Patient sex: M
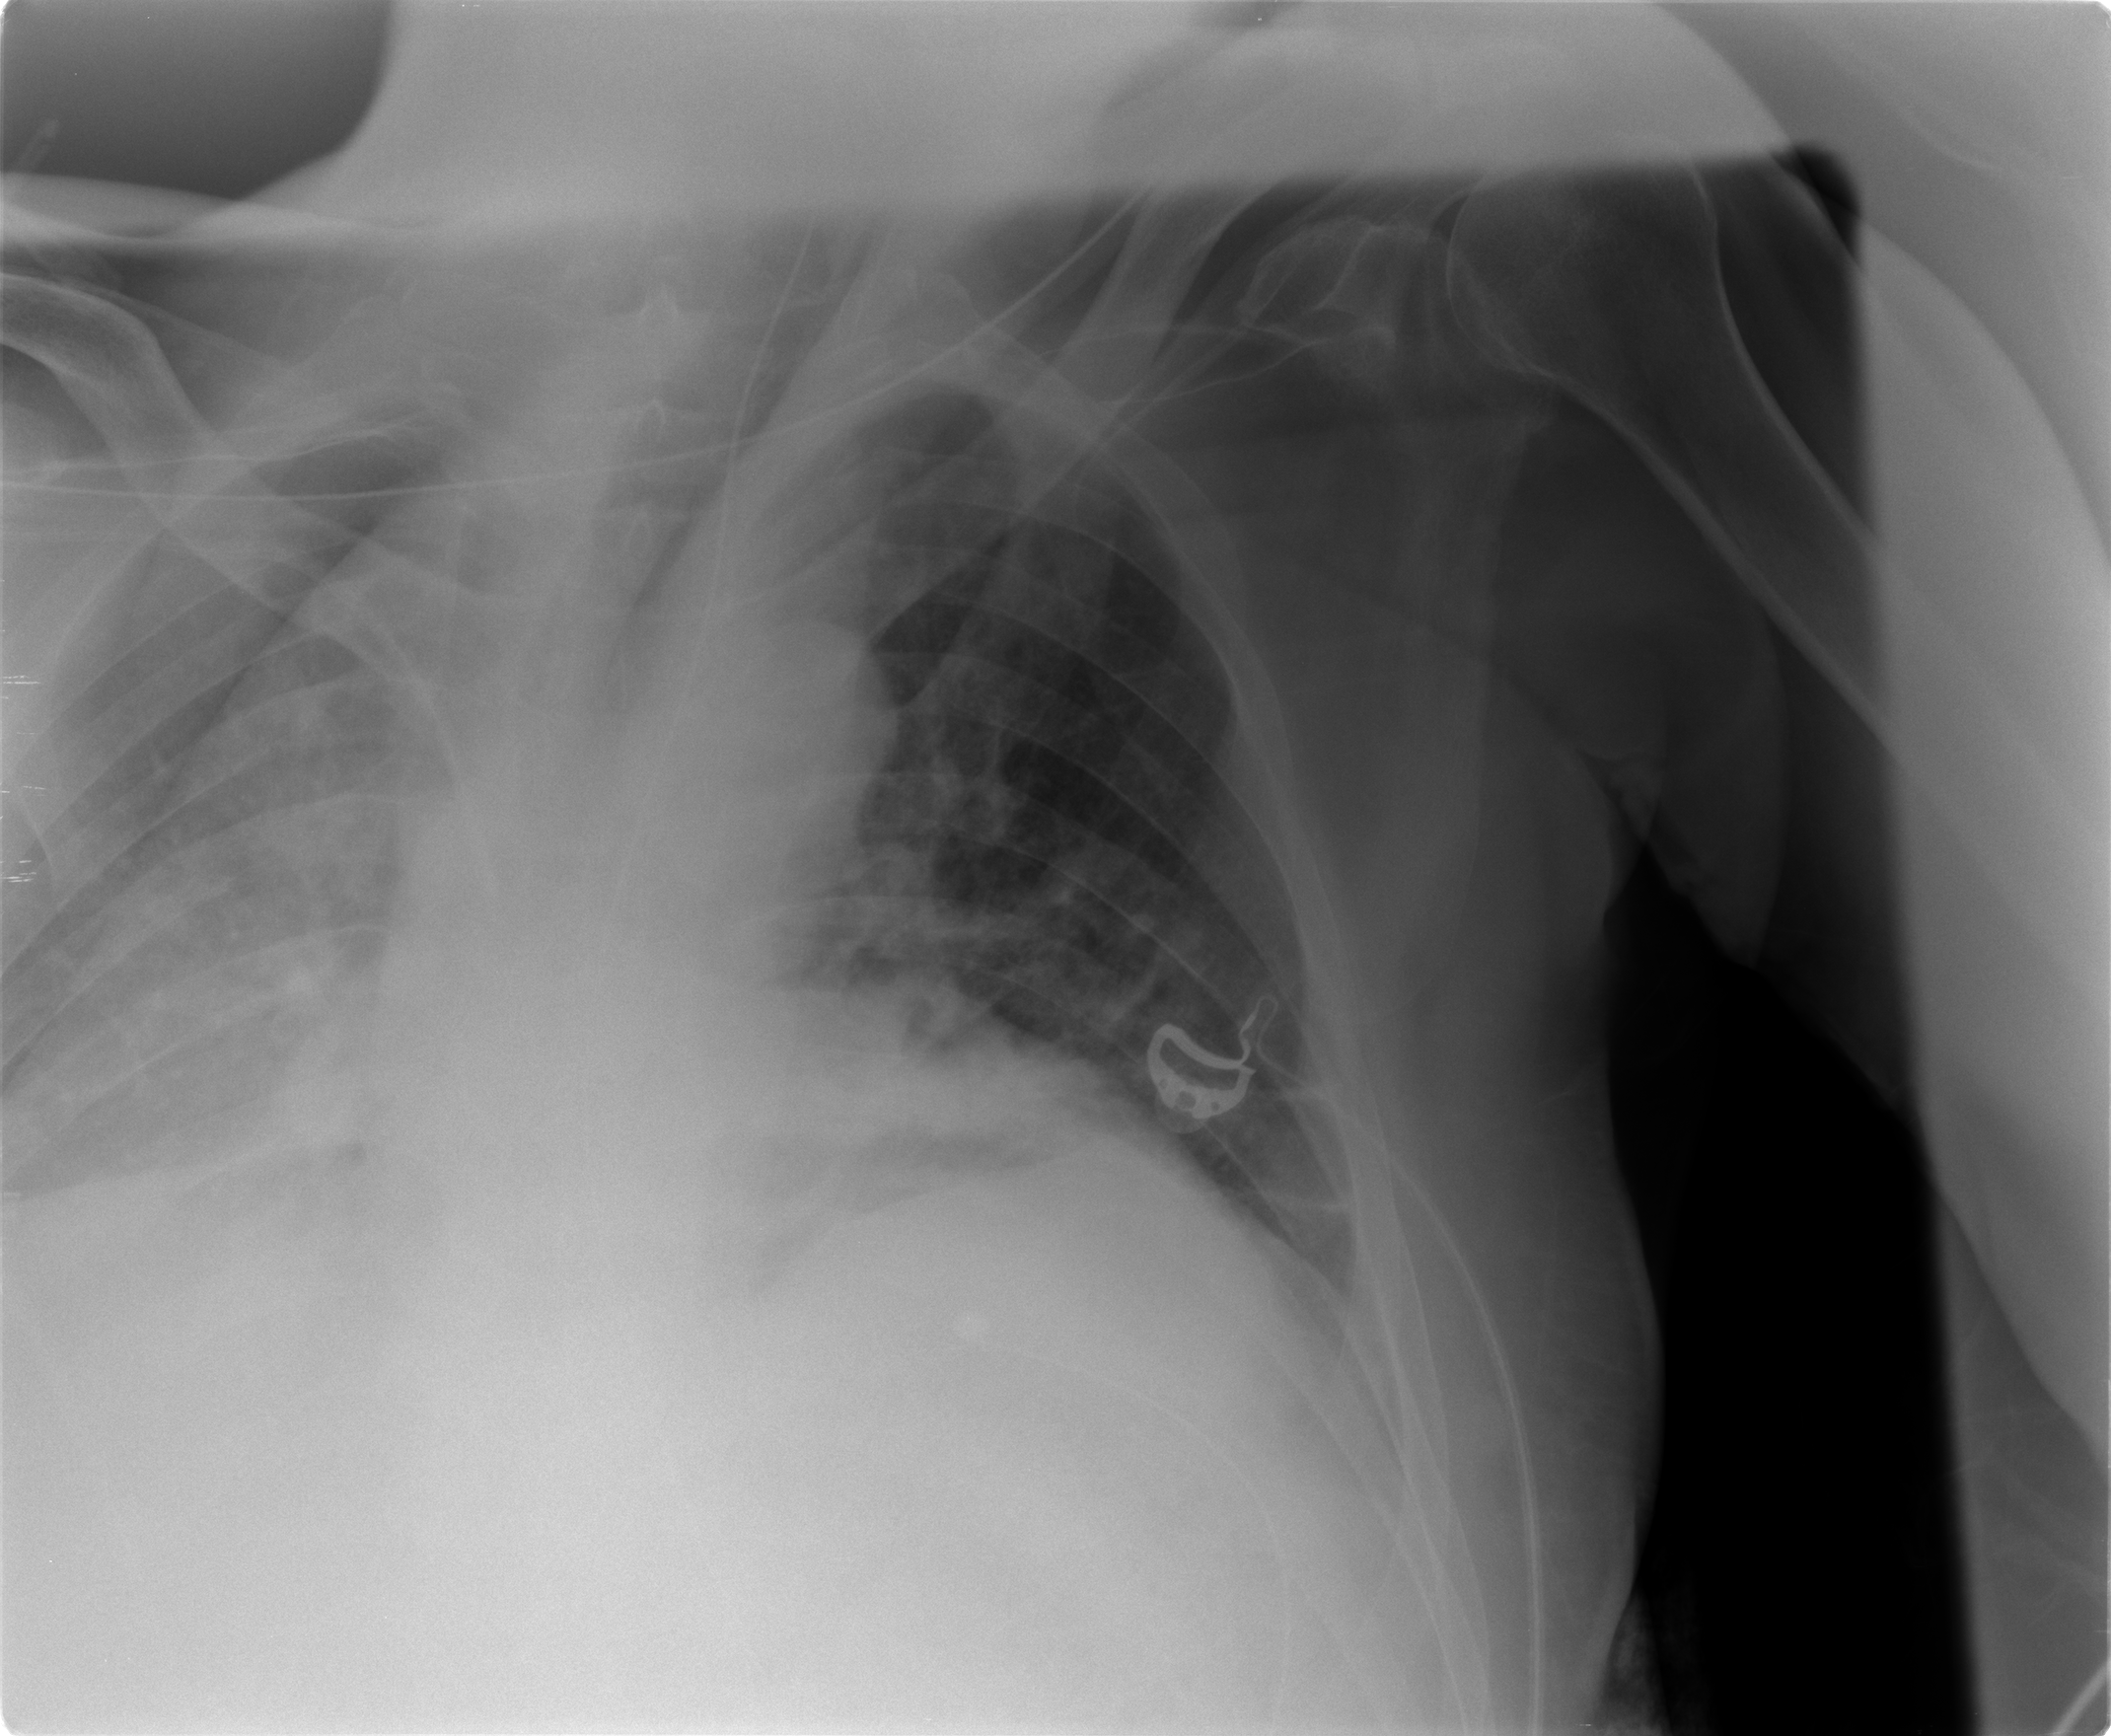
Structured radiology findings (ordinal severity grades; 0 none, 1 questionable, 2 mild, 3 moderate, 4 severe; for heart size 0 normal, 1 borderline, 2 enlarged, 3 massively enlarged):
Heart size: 1
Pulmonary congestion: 2
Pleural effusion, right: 1
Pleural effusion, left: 0
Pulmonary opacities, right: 0
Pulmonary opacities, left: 1
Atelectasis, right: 2
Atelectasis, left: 0